Field crop: maize
Growth stage: 1
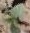
Species: datura